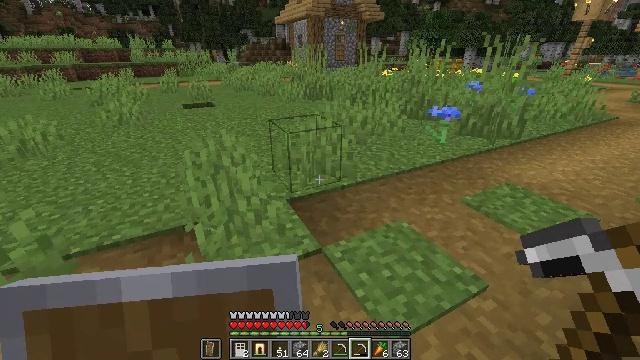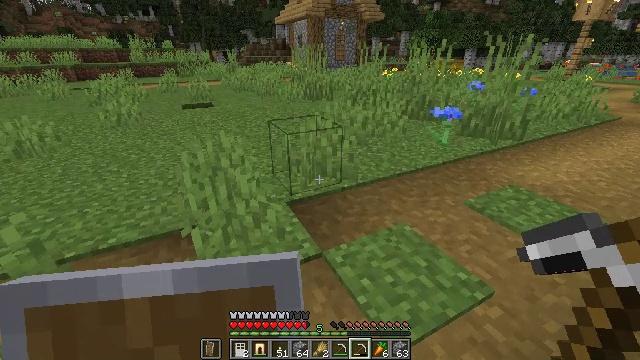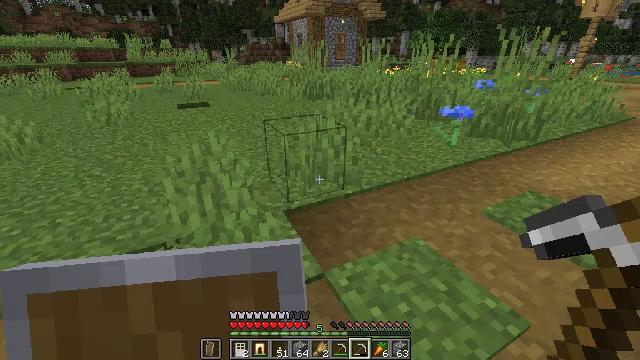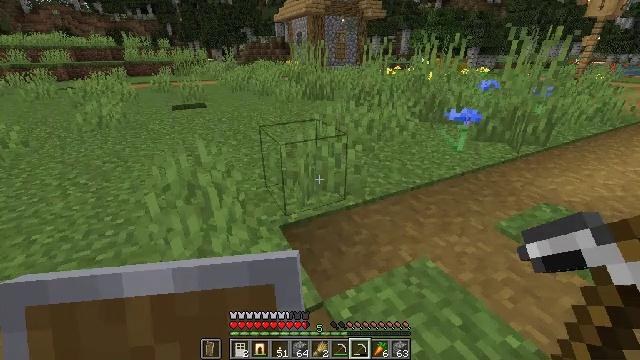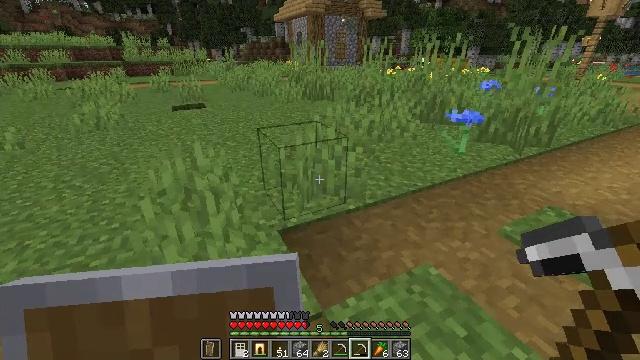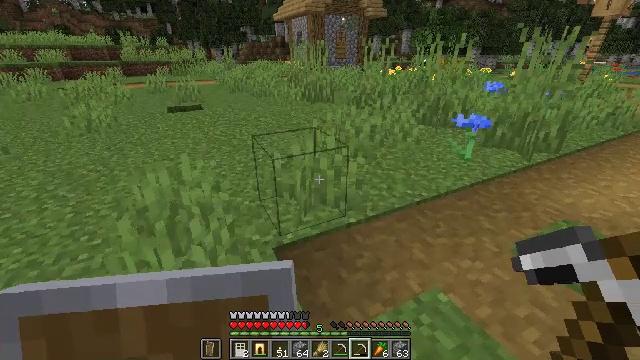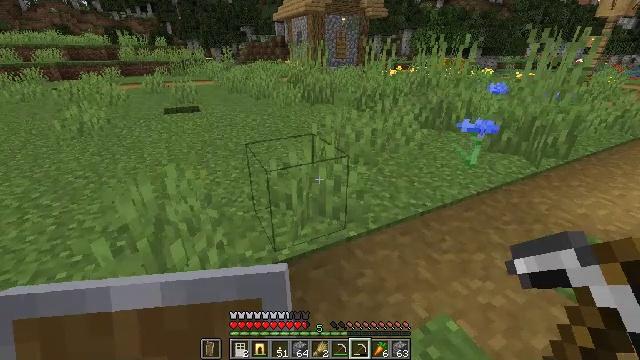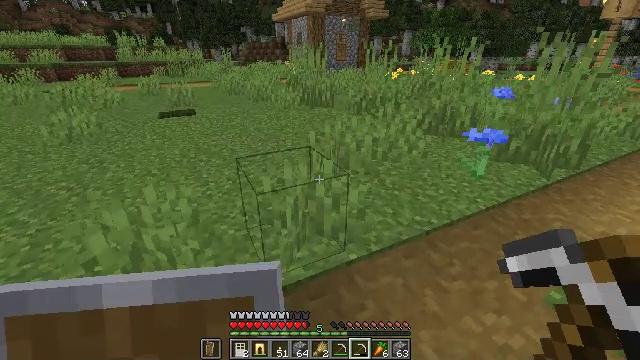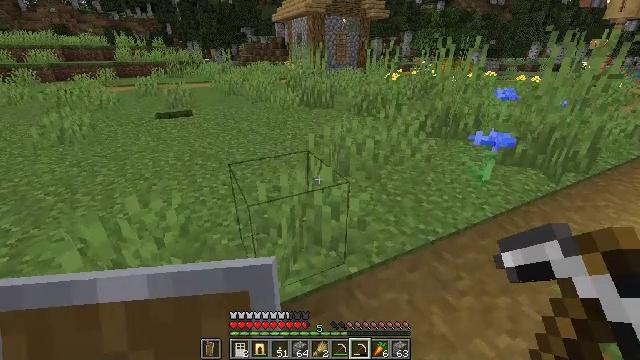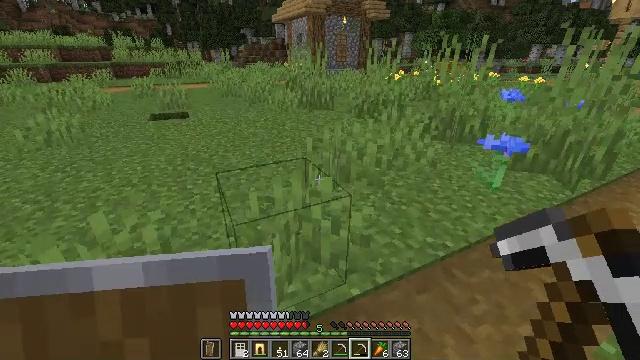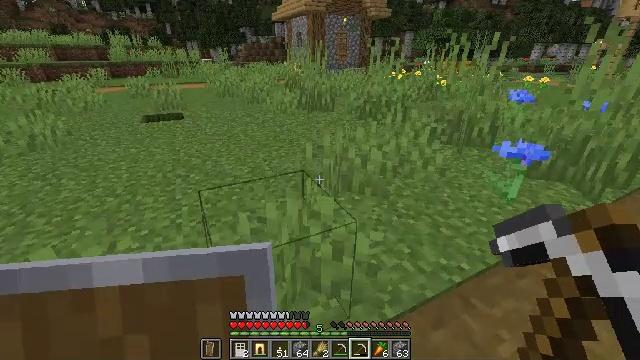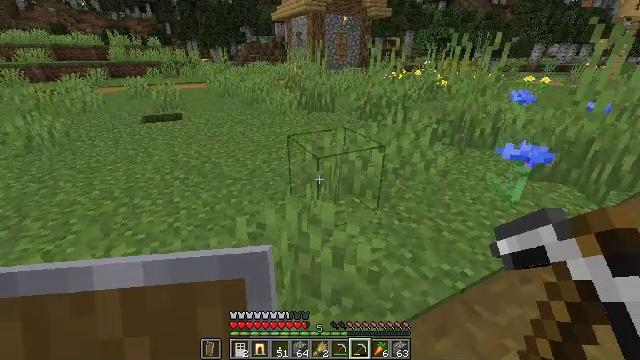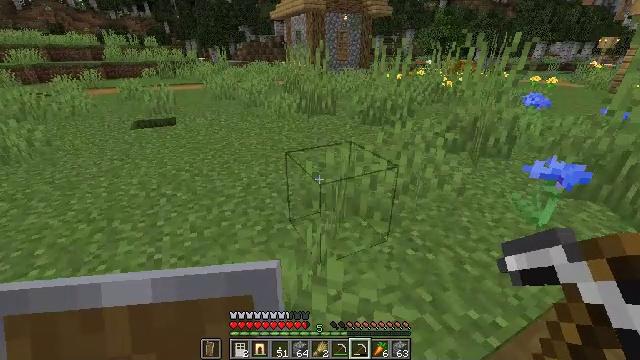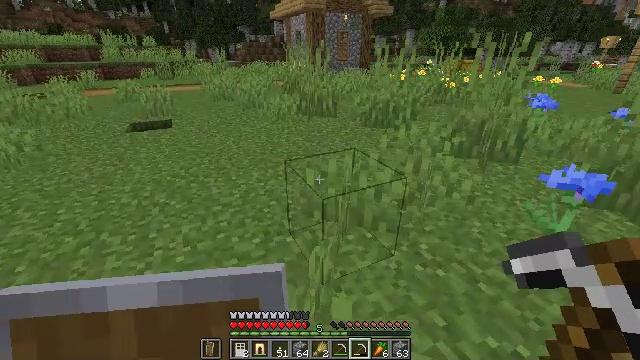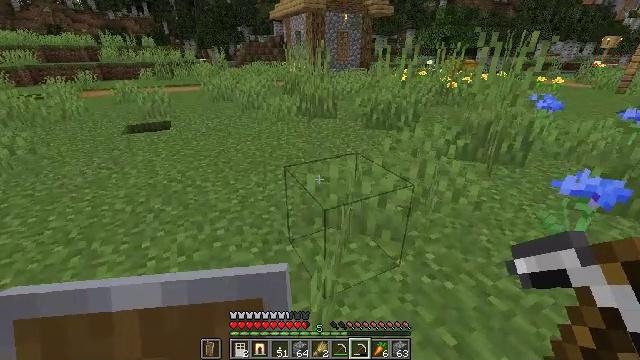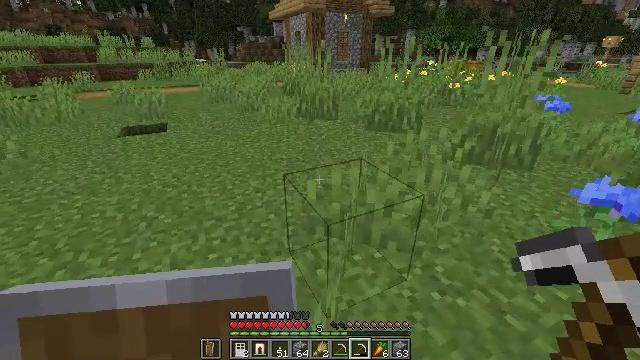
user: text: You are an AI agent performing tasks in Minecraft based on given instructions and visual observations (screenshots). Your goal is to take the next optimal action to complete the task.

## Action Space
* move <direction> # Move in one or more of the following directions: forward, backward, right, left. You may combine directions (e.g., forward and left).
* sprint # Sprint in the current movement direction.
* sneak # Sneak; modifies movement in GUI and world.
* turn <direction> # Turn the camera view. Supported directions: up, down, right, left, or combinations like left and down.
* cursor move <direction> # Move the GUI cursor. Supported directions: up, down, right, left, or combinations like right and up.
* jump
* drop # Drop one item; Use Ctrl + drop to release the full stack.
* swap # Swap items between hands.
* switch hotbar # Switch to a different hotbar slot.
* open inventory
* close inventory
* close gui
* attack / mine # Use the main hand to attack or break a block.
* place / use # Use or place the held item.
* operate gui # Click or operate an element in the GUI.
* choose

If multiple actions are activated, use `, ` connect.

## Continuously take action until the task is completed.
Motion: motion action
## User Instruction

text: Break the white bed to relocate it.
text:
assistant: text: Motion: move forward
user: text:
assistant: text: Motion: move forward
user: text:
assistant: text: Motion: move forward
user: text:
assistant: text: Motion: move forward
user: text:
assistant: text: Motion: move forward
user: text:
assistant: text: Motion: move forward
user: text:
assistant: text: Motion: move forward
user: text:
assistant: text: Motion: move forward
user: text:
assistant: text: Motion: move forward
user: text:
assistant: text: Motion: move forward
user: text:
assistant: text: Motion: move forward
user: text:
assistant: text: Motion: move forward
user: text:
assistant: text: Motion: move forward
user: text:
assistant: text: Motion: move forward
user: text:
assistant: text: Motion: move forward
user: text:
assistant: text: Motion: move forward
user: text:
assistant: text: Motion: move forward
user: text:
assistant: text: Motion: move forward
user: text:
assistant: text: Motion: move forward
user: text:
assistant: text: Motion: move forward
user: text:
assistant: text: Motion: move forward
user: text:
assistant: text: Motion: move forward
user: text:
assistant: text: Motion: move forward
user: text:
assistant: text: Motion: move forward
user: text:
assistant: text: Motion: move forward
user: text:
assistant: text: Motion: move forward
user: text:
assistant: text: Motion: no_op
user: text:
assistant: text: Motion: no_op
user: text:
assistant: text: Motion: no_op
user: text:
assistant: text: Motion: no_op